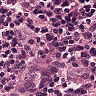
Metastatic tissue present: yes